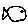
Label: fish